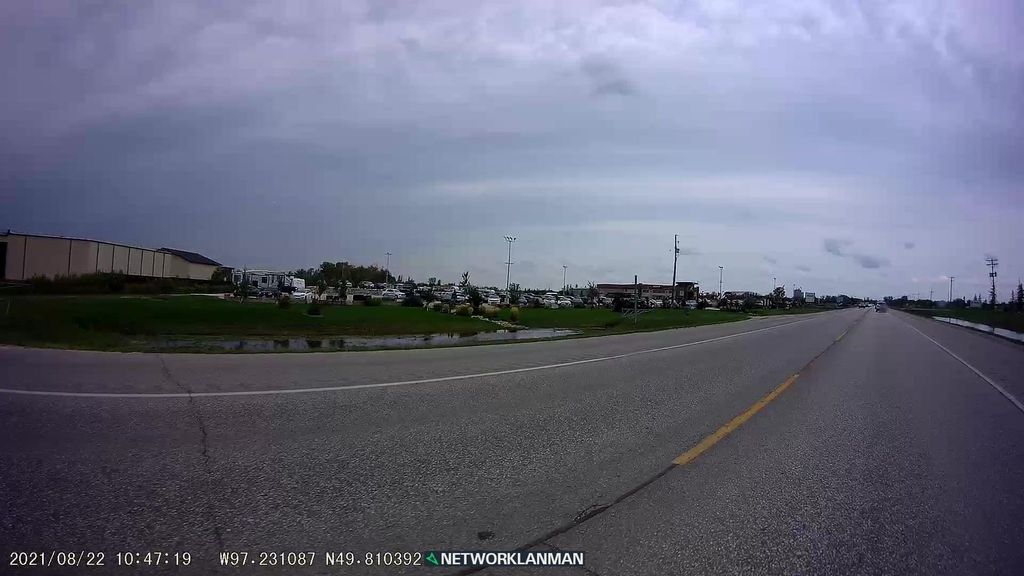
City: winnipeg